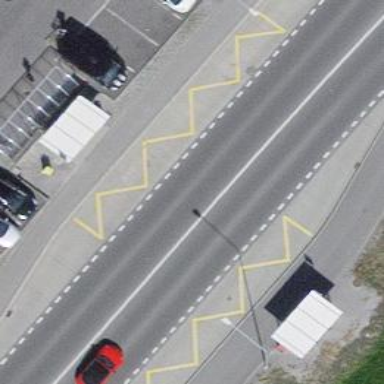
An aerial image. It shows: Bus stop with designated public transport stop position.